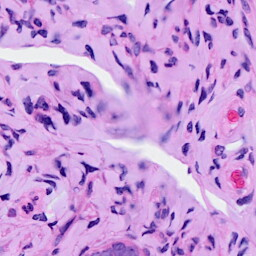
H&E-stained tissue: Ovarian